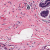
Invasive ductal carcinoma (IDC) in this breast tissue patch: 0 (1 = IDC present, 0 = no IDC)